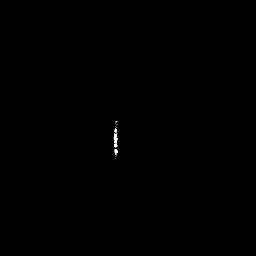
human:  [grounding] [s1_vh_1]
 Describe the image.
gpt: In the satellite image, there is  <ref>1 small ship </ref> <box>[[42, 46, 47, 62, 0]]</box> located at center.